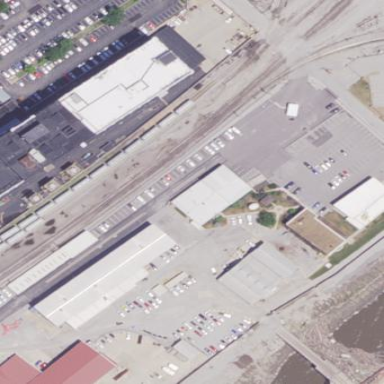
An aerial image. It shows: Street side parking area.